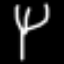
Label: fork